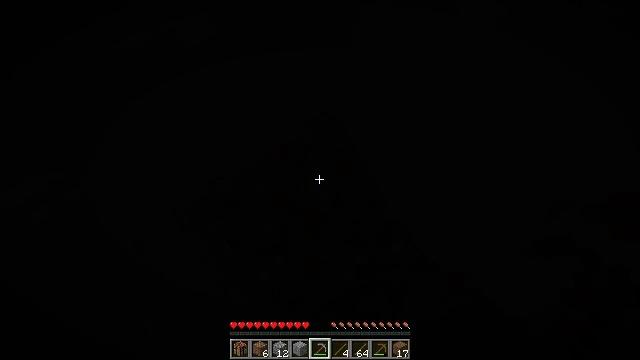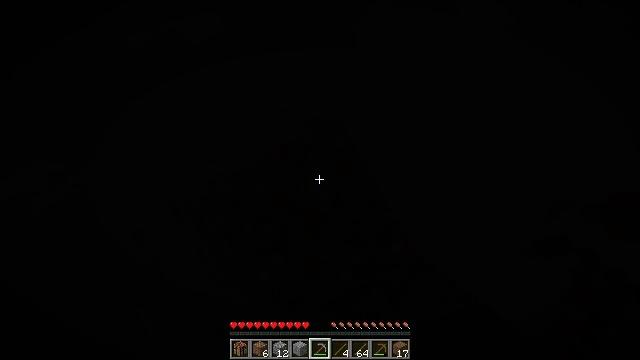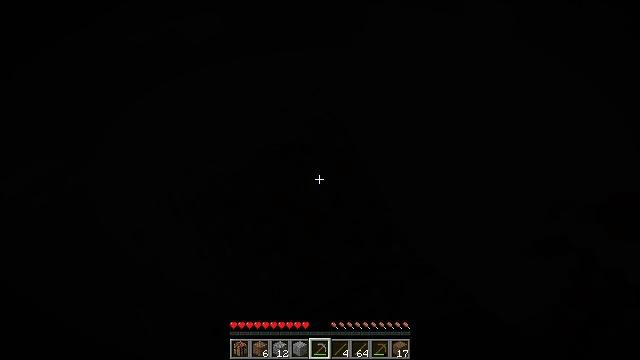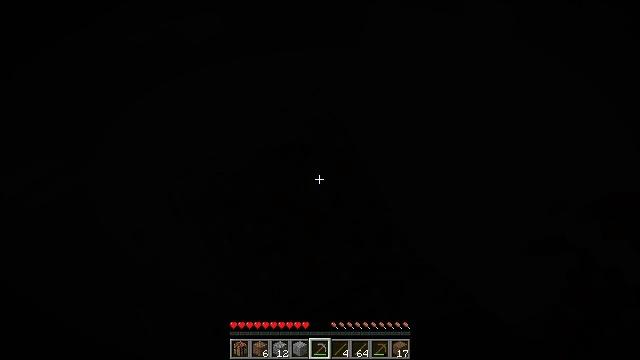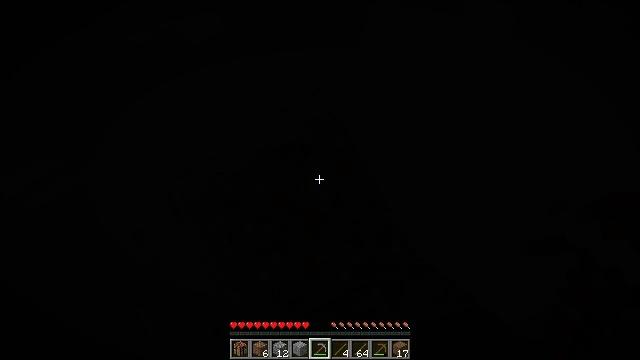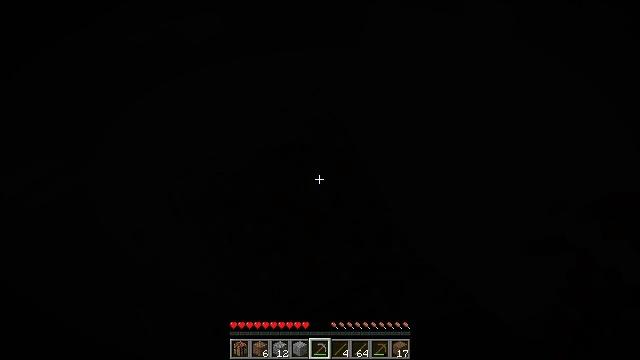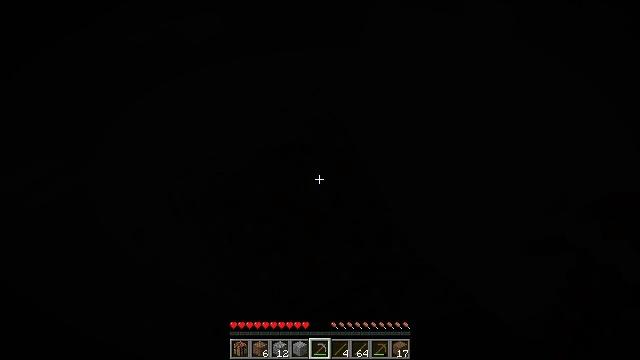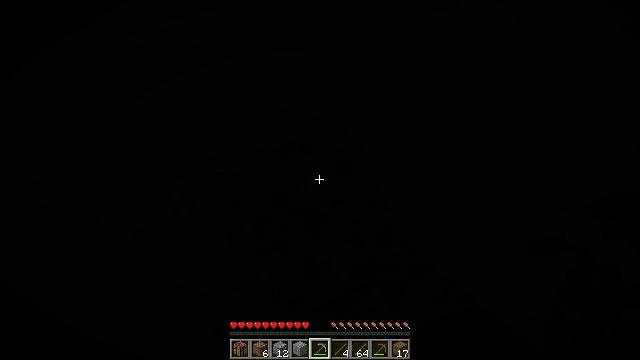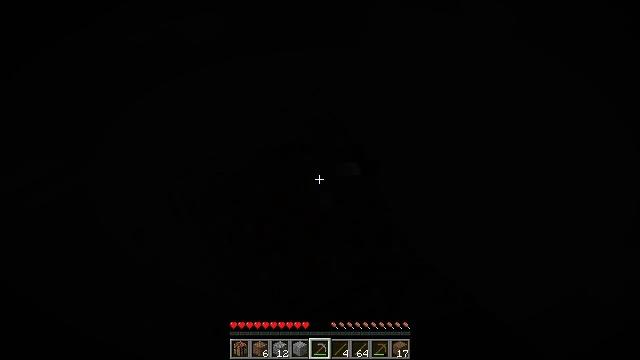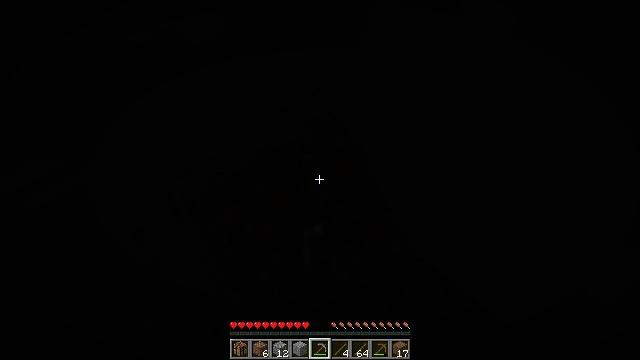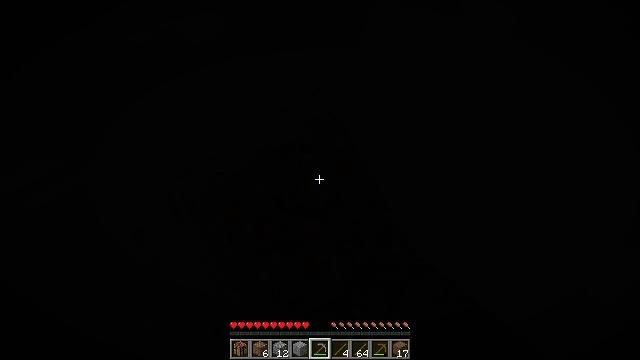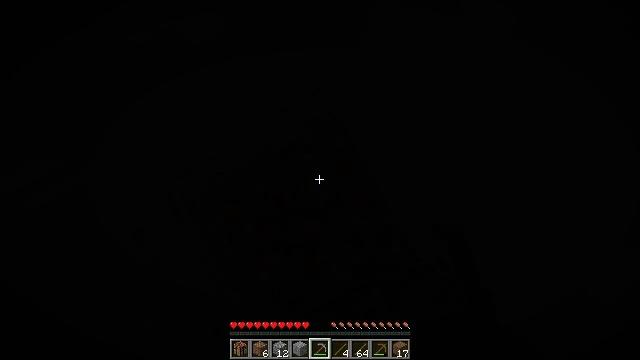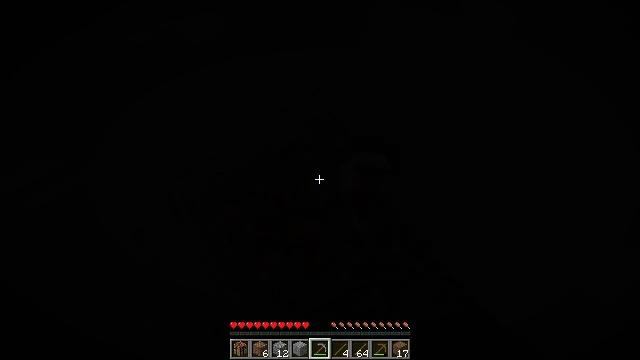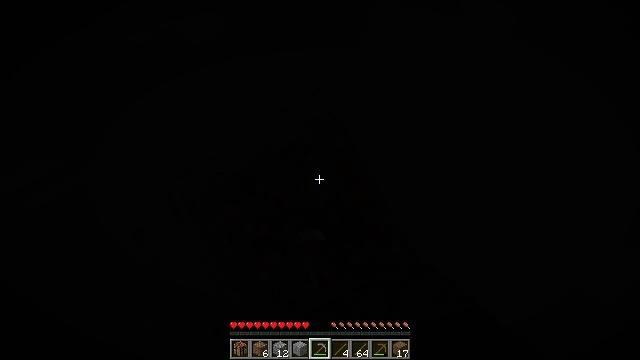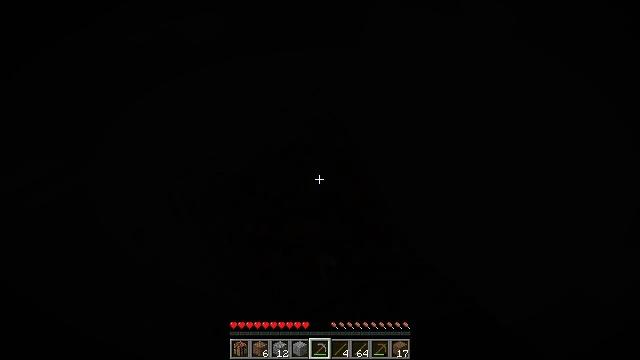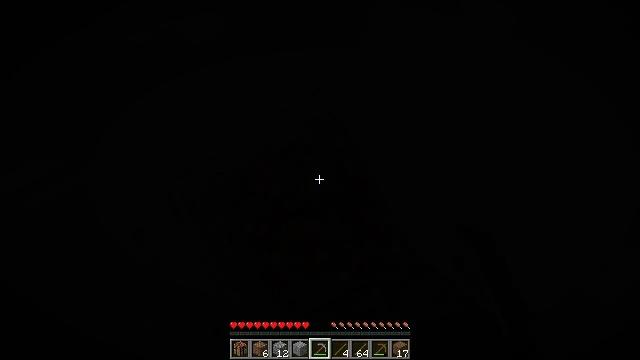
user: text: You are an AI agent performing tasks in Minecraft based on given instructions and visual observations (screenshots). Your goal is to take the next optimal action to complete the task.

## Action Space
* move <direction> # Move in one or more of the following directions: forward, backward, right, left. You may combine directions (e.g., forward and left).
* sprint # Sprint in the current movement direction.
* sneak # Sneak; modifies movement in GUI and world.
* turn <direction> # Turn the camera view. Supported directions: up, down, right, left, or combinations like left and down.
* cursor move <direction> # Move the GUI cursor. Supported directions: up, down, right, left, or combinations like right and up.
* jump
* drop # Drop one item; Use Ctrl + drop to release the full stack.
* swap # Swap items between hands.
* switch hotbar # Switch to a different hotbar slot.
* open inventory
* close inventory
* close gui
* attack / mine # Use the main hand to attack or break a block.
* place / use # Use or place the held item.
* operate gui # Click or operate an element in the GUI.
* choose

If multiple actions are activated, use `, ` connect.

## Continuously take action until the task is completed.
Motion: motion action
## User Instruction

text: Use a pickaxe to gather granite.
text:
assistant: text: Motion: turn left and down
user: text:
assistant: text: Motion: turn down
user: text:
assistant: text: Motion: no_op
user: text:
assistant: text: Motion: no_op
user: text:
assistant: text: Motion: no_op
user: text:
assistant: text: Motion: no_op
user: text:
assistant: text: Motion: attack / mine
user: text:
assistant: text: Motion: attack / mine
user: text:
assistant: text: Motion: attack / mine
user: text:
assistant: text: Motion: attack / mine
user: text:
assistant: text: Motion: attack / mine
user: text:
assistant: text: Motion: attack / mine
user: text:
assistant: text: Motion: attack / mine
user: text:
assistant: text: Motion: attack / mine
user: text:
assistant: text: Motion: attack / mine
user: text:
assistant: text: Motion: attack / mine
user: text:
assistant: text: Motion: attack / mine
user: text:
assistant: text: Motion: attack / mine
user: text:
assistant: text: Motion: attack / mine
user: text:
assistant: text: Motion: attack / mine
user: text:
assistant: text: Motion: attack / mine
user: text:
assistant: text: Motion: turn down, attack / mine
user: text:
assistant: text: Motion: turn down, attack / mine
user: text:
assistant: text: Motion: turn down, attack / mine
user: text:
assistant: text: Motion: turn down, attack / mine
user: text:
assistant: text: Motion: attack / mine
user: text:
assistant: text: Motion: attack / mine
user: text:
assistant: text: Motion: attack / mine
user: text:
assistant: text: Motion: attack / mine
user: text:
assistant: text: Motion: attack / mine